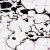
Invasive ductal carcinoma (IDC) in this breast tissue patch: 0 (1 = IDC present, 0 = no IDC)